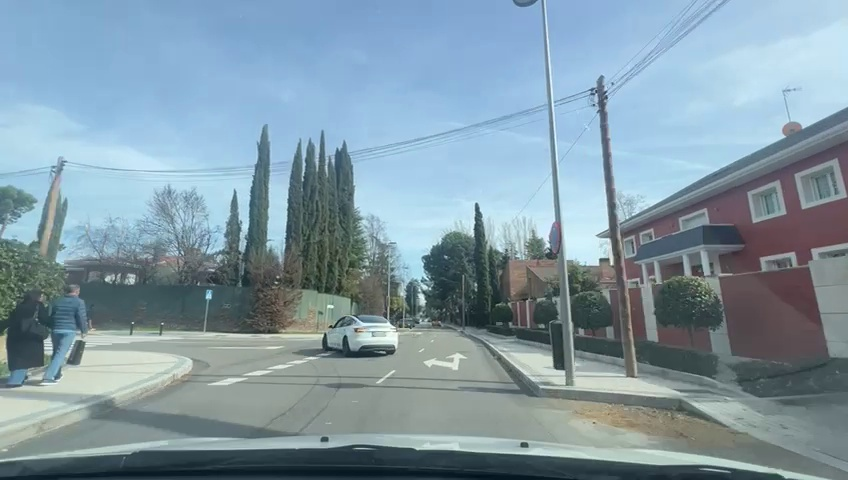
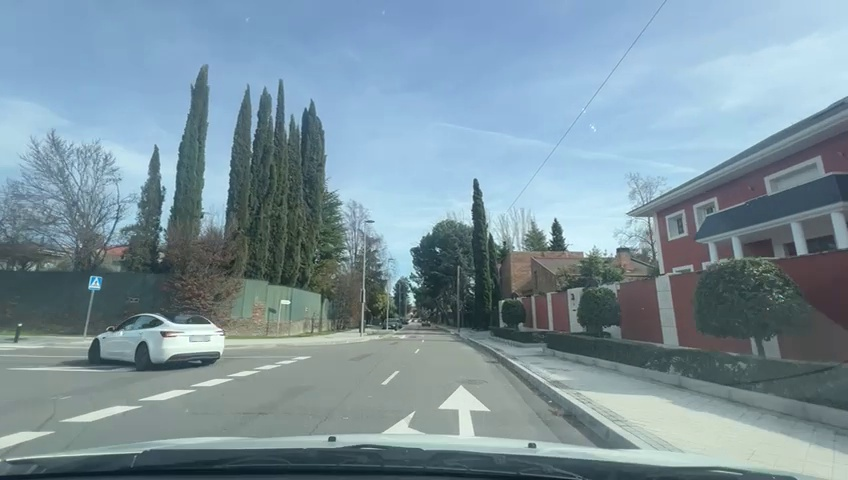
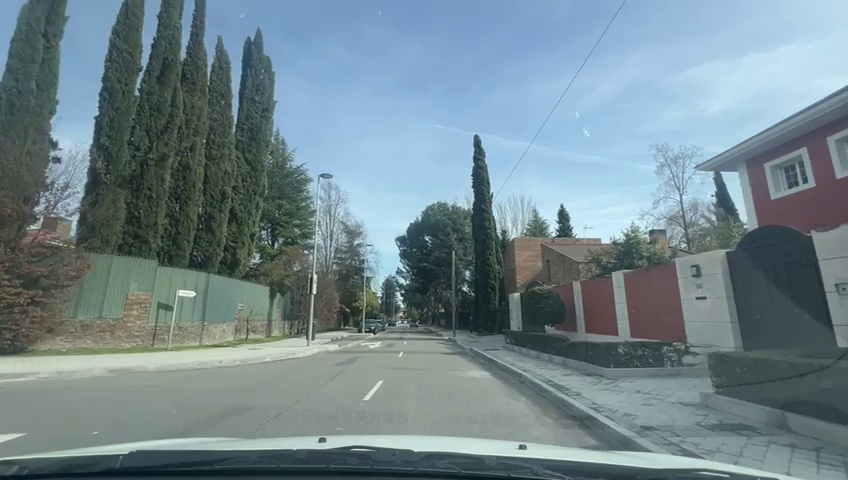
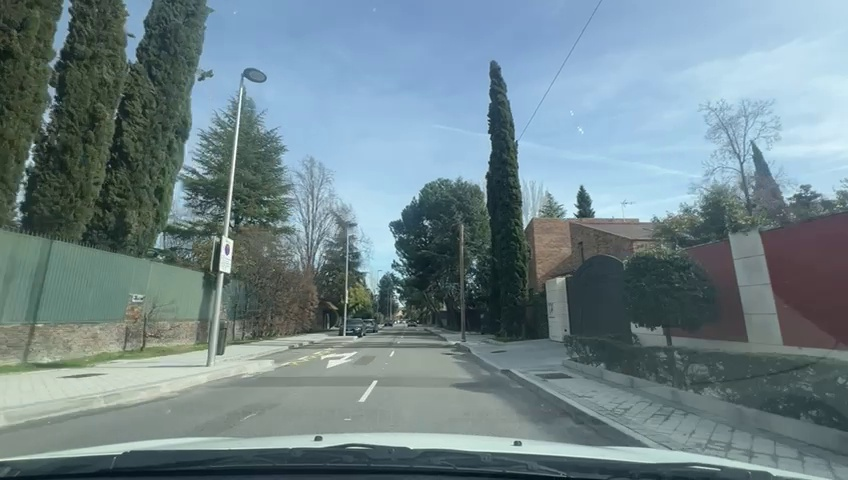
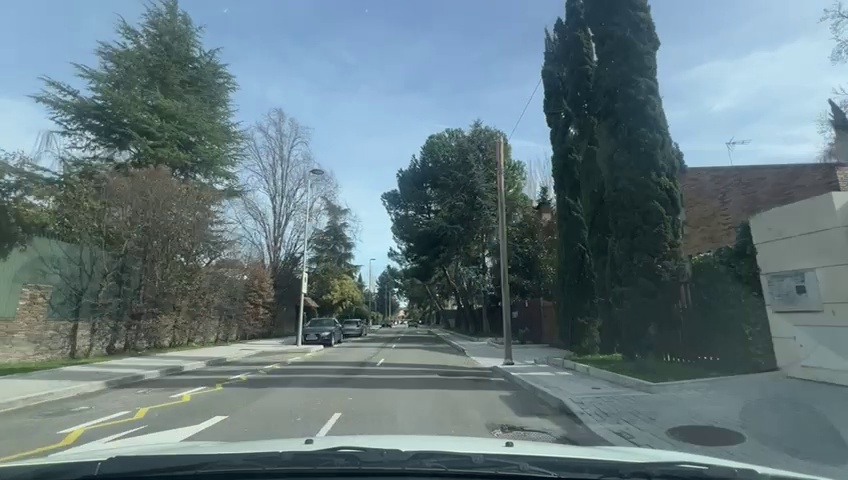
Situation: empty
Question: Is there an adjacent acceleration lane merging into the ego lane?
Answer: No
Reasoning: No, ego is driving in a urban street with 2 lanes of the same direction and one left street that it is beginning perpendicularly

Situation: empty
Question: Do the outer lane markings of an adjacent lane converge into the ego lane?
Answer: No
Reasoning: No, ego is driving in a urban street with 2 lanes of the same direction and one left street that it is beginning perpendicularly

Situation: empty
Question: Is there an intersection ahead in the ego direction of travel?
Answer: No
Reasoning: No, ego is driving in a urban street with 2 lanes of the same direction and one left street that it is beginning perpendicularly

Situation: empty
Question: Do lane markings remain continuous through the intersection in the ego lane?
Answer: No
Reasoning: No, ego is driving in a urban street with 2 lanes of the same direction and one left street that it is beginning perpendicularly